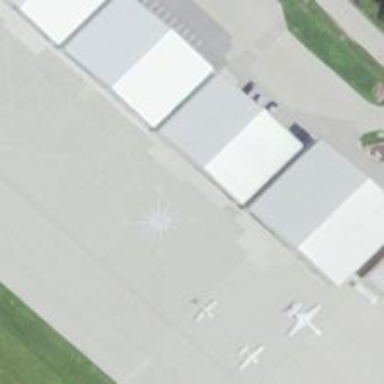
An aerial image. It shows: Compass rose at the airport.